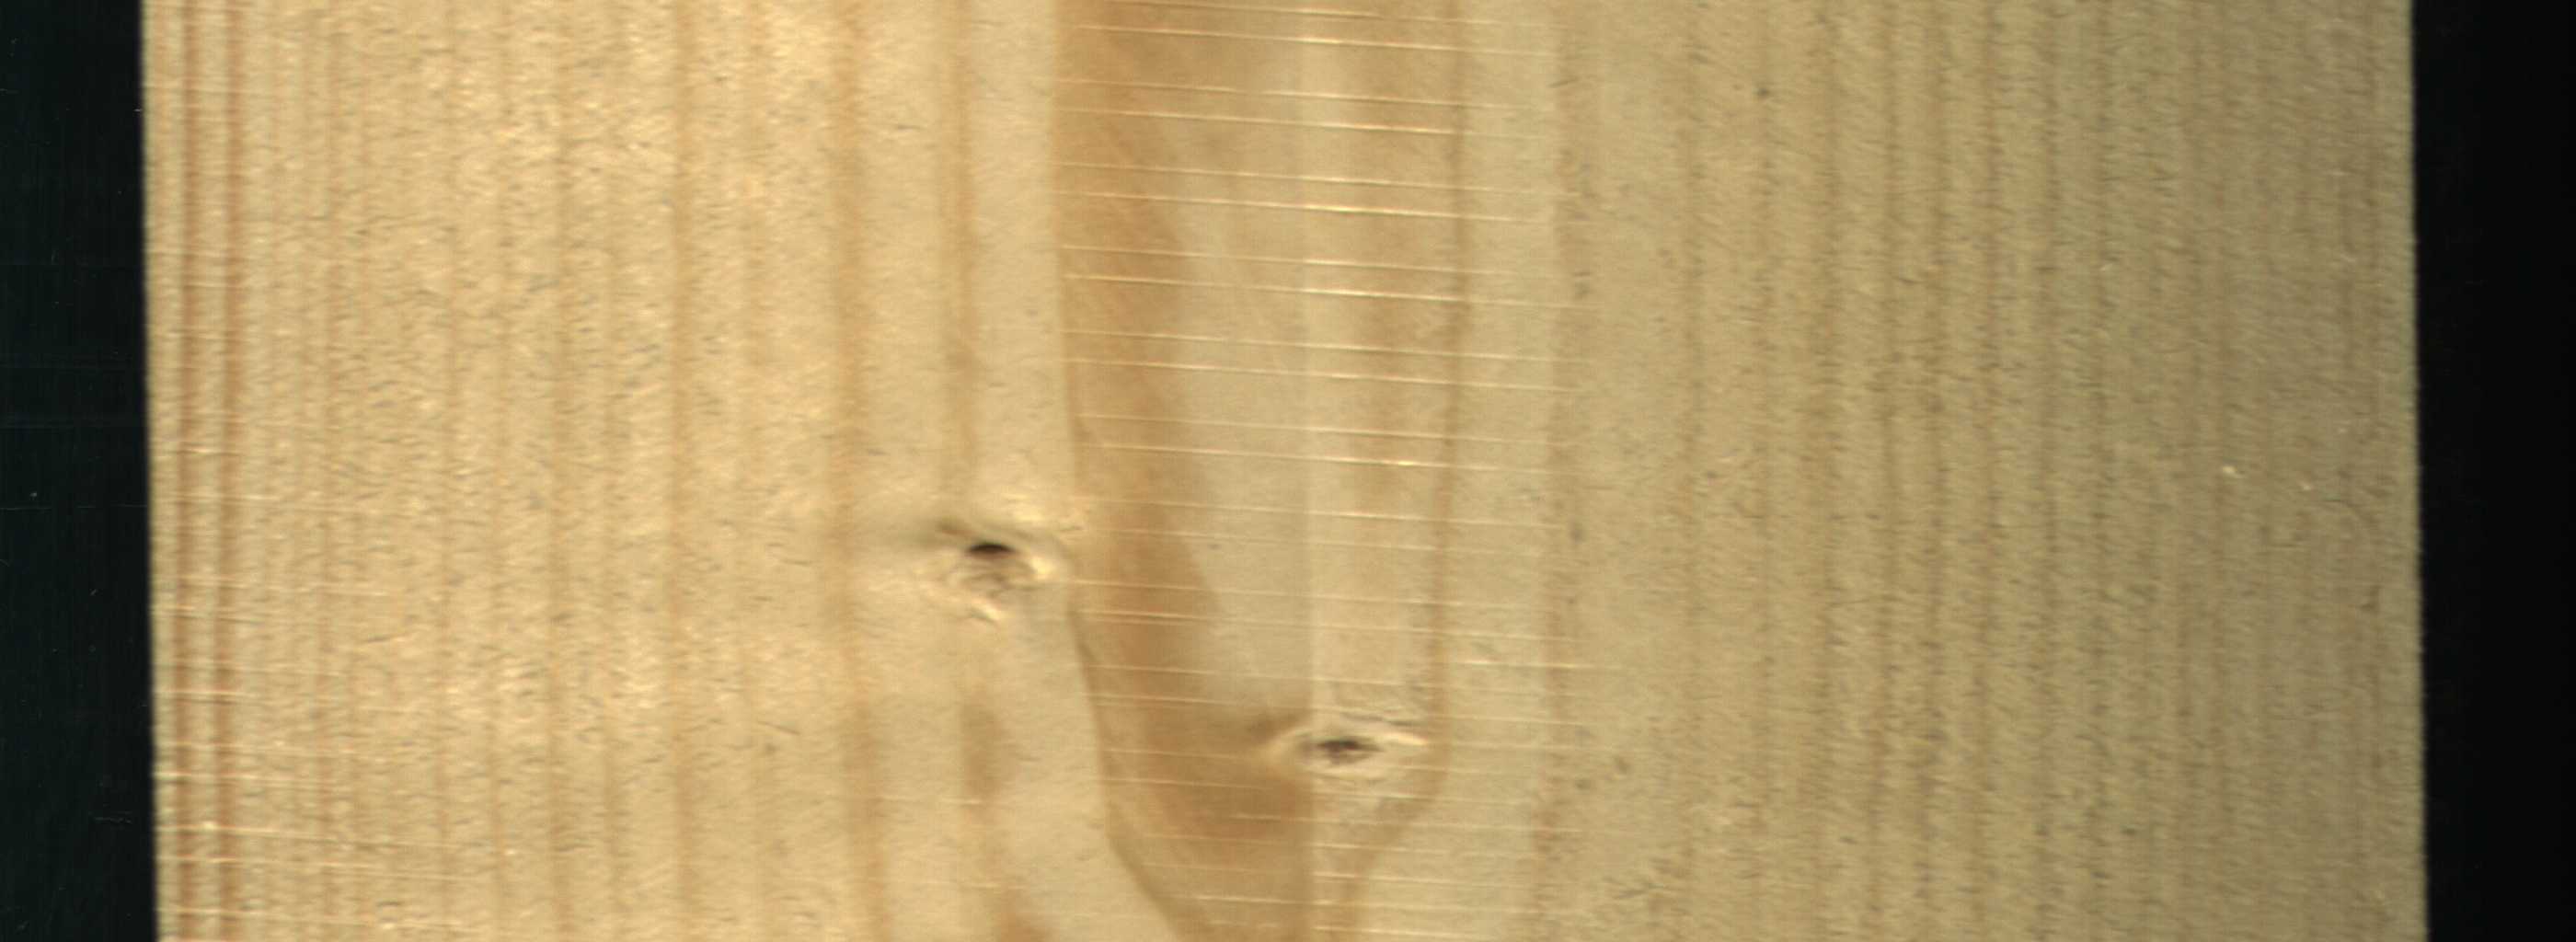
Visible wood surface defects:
Live_Knot
Live_Knot
Live_Knot